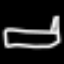
Label: bed